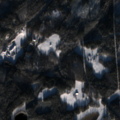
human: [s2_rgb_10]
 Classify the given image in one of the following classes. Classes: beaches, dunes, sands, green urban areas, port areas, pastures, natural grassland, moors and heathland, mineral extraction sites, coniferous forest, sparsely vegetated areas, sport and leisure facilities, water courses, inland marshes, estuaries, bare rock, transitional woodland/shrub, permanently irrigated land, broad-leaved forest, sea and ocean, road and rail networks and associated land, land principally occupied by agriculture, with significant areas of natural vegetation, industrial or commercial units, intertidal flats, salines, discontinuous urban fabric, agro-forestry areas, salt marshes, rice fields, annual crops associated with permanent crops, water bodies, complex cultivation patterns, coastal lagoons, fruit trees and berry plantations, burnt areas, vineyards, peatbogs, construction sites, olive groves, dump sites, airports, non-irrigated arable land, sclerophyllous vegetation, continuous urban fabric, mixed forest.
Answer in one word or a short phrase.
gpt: broad-leaved forest, coniferous forest, mixed forest, transitional woodland/shrub, water bodies